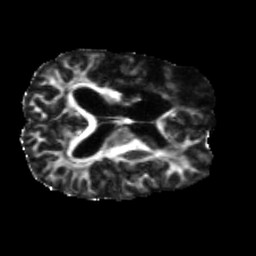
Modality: FA
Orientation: axial
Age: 56
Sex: male
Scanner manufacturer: siemens
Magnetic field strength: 3 T
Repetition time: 5.47 s
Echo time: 0.0854 s